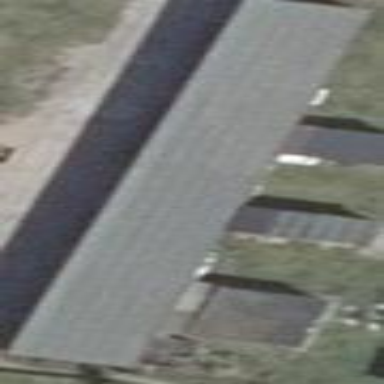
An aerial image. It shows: Group of garages.